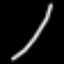
Label: line